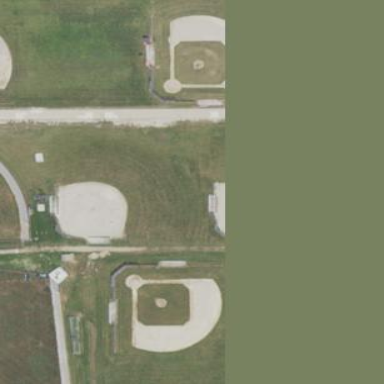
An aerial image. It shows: Softball pitch for leisure sports.